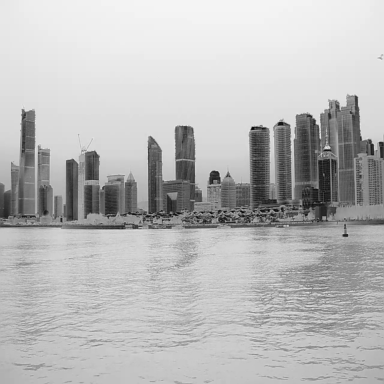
There are two canoes in the infrared image.